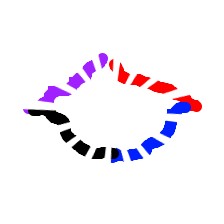
Shape: rhombus